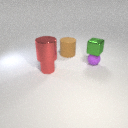
large red metal cylinder above small red metal cylinder